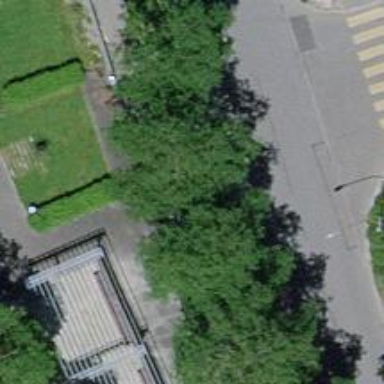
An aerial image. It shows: Bicycle parking area with stands.